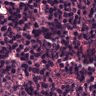
Metastatic tissue present: no